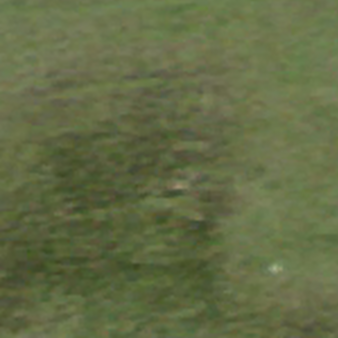
Label: other